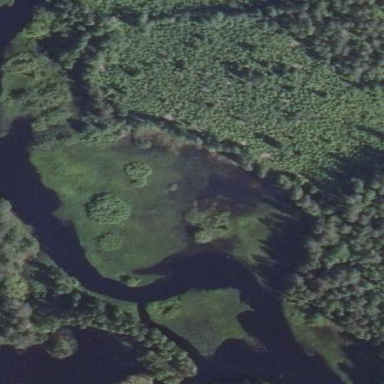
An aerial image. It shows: Swamp in wetland area.